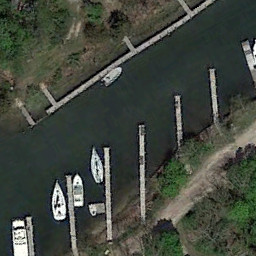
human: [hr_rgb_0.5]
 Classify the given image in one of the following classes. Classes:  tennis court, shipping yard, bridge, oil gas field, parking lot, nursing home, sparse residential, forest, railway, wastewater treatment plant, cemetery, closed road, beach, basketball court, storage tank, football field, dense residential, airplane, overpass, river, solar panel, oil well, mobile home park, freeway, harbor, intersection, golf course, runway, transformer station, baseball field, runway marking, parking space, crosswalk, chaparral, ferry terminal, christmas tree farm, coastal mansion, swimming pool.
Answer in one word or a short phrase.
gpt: ferry terminal